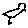
Label: bird